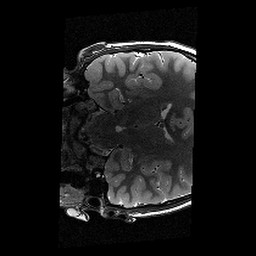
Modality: T2w
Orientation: coronal
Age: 11
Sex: male
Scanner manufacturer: siemens
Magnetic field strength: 3 T
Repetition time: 9.23 s
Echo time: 0.067 s